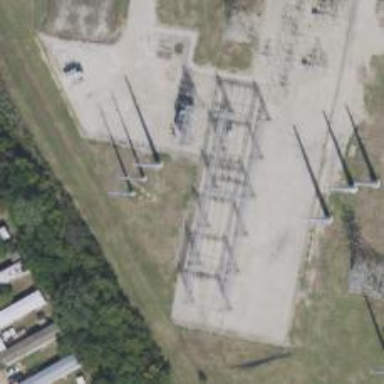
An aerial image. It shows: Switch for power supply.